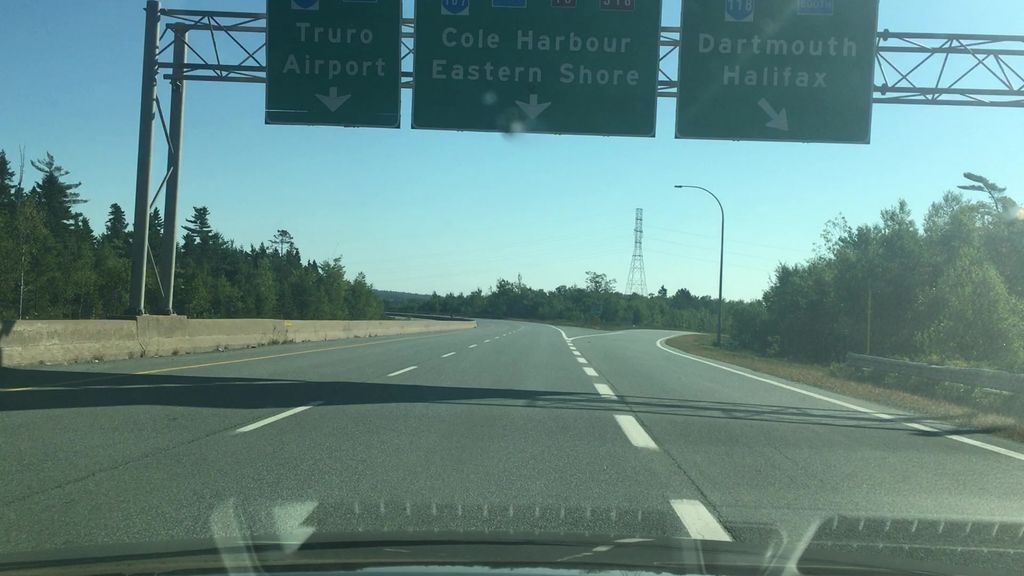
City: halifax